Interaction volume radius: 10 \u00c5
Interaction volume height: 30 \u00c5
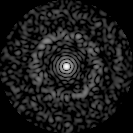
Disorder parameter: 0.838